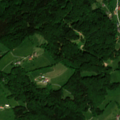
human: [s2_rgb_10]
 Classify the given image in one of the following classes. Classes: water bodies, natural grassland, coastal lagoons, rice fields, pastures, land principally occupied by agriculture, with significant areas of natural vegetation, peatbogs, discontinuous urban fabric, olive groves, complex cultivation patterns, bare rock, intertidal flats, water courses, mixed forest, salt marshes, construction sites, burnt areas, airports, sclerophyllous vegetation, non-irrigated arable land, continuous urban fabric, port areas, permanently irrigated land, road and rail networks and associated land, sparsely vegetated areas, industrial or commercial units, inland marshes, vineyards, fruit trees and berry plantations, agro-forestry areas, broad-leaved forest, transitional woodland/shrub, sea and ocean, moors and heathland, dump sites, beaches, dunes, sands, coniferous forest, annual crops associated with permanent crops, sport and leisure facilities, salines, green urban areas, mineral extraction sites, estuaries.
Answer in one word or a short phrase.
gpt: pastures, complex cultivation patterns, land principally occupied by agriculture, with significant areas of natural vegetation, broad-leaved forest, mixed forest